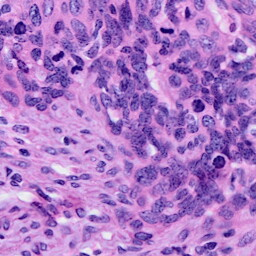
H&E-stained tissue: Cervix